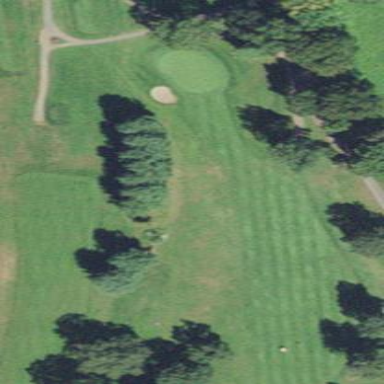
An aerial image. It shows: Golf fairway surrounded by grass.